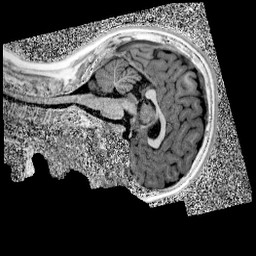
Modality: UNIT1
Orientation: sagittal
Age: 11
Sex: female
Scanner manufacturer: siemens
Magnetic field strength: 3 T
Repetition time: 4 s
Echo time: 0.00299 s